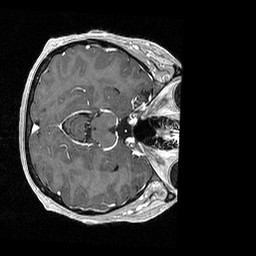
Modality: T1w
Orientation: axial
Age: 50
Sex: female